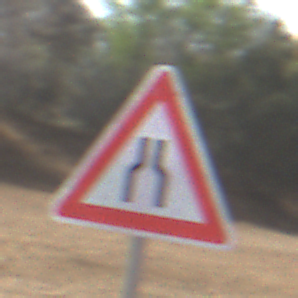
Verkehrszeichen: VerengteFahrbahn
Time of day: MorningAfternoon
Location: Outdoor (Nature)
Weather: PartlyCloudy
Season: NotSpecified
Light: Natural